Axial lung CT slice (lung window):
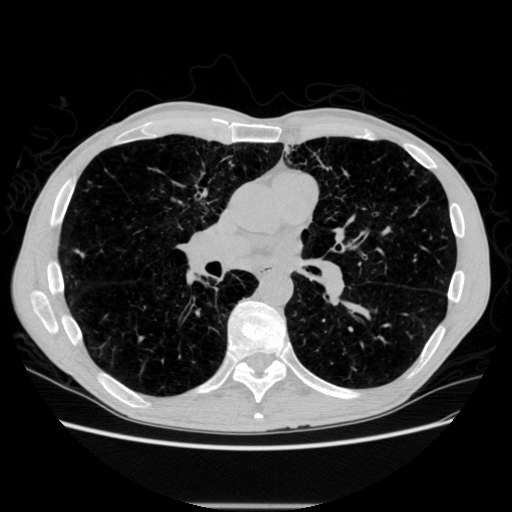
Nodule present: no